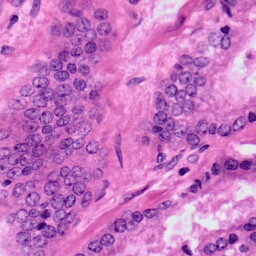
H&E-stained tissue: Prostate